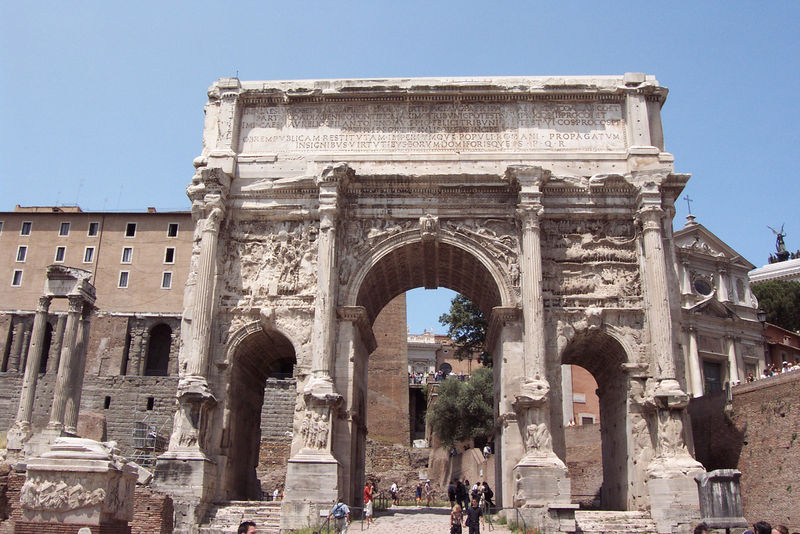
Titel: Forum Romanum: Triumphbogen des Septimius Severus
Standort: Rom, Forum Romanum (EU - I - Latium)
Schlagwörter: baum, bäume, menschen, stadt, fenster, marmor, säule, säulen, gebäude, haus, leute, alt, architektur, stein, kirche, personen, engel, skulptur, himmelblau, schrift, sommer, bogen, fassade, fassaden, italien, mauer, kaiser, inschrift, ornamente, stuck, durchgang, tor, foto, fotografie, antike, kreuz, torbogen, rom, photo, kaputt, mauern, antik, götter, griechenland, tourist, klassik, römisch, forum, forum romanum, triumpfbogen, triumphbogen, latein, antke, tourismus, touristen, triumpf, italienisch, beschädigt, römisches reich, meinschen, fotografieren, toor, triumpftor